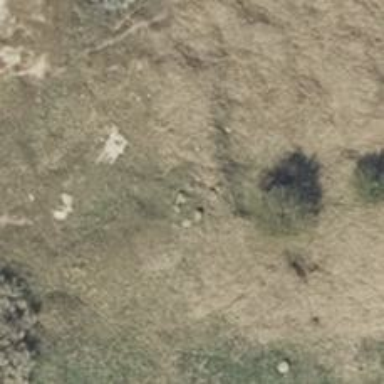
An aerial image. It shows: Completely ruinous megalithic archaeological site.